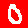
Digit: 0